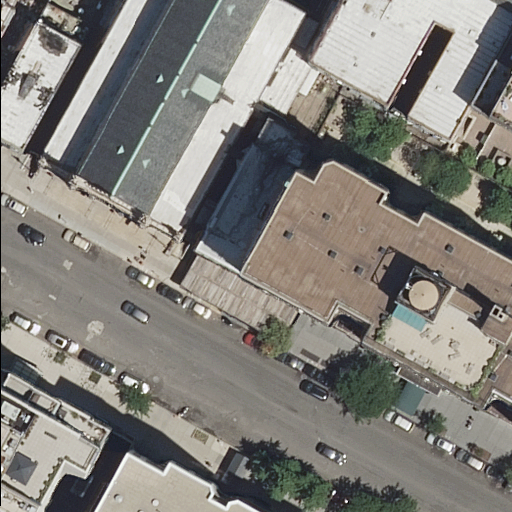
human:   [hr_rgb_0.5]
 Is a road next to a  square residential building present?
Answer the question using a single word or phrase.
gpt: no

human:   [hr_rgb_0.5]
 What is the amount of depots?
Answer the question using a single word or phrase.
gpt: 0

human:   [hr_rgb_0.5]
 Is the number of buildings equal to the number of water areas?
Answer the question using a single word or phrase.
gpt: no

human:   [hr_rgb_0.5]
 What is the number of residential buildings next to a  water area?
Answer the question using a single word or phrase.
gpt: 0

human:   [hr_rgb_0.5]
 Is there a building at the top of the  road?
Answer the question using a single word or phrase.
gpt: yes

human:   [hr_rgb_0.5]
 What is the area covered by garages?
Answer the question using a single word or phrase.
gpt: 0m2

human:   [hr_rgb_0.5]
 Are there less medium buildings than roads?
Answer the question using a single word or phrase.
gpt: no

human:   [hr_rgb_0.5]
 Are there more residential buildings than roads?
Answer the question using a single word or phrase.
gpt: yes

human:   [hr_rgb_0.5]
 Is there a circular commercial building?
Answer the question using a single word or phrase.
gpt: no

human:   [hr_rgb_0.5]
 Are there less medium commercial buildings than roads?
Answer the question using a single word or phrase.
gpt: yes

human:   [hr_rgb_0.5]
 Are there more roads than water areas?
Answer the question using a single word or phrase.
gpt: yes

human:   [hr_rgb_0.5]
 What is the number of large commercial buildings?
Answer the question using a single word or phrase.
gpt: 0

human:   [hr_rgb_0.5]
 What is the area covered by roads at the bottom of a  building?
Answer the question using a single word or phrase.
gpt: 0m2

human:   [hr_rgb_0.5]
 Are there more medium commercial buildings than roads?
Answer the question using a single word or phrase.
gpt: no

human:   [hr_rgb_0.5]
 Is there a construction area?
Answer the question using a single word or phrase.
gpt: no

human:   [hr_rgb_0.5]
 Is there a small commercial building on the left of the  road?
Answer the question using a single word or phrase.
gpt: no

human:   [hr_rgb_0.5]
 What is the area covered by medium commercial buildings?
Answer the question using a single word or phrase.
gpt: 0m2

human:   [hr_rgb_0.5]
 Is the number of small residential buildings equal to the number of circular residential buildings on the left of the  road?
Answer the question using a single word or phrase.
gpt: no

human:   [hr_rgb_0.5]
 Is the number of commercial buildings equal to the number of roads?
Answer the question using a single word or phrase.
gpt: no

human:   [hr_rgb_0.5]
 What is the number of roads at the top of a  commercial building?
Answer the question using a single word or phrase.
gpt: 0

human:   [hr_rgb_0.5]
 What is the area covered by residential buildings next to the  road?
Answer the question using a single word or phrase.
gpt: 4512m2

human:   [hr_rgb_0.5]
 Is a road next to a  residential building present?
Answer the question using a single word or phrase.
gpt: yes

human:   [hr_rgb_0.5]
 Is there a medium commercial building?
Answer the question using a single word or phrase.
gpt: no

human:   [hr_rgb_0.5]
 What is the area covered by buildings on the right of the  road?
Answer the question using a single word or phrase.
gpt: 2593m2

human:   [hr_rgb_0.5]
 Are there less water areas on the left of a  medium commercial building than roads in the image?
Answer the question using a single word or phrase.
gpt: yes

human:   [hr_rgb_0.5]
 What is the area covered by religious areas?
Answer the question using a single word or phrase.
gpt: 0m2

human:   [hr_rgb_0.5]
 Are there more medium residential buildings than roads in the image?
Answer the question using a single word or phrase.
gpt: yes

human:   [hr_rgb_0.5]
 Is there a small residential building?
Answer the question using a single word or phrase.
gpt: yes

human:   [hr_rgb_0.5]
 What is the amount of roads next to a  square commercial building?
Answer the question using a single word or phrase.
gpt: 0

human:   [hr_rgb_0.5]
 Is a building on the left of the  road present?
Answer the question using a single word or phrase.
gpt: yes

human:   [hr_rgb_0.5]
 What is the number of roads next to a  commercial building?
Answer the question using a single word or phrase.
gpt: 0

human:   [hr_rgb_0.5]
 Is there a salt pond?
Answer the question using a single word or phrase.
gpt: no

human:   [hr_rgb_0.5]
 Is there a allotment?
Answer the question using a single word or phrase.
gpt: no

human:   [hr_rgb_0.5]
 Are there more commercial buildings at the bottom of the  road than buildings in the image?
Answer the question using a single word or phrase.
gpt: no

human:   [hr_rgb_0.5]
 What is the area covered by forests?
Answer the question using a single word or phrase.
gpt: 0m2

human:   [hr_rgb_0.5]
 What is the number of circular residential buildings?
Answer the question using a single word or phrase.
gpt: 0